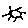
Label: sun